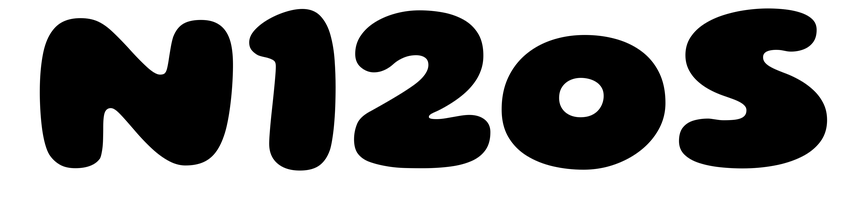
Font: Gluten_ExtraBold